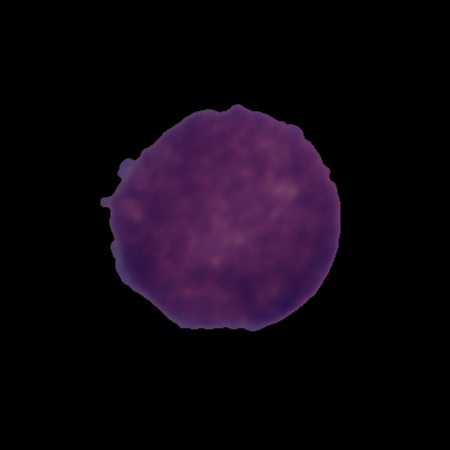
Label: cancer